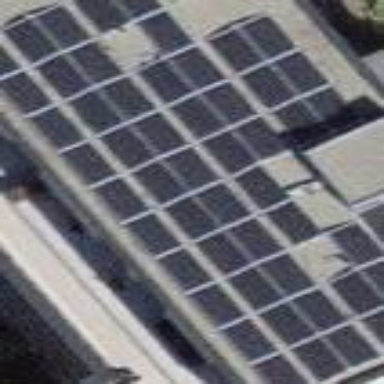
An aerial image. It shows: Solar power generator using photovoltaic method with solar photovoltaic panel types.